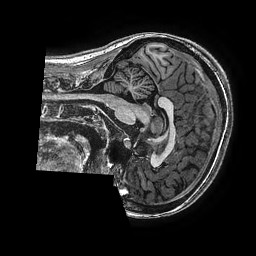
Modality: T1w
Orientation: sagittal
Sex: female
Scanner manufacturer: ge
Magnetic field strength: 3 T
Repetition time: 0.00766 s
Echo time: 0.003476 s